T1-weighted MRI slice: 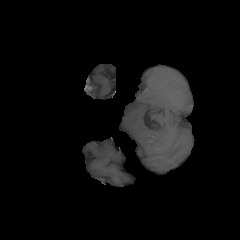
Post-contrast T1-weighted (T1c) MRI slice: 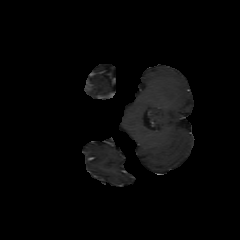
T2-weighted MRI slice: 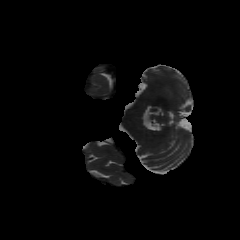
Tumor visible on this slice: no